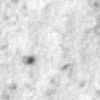
Label: no_change